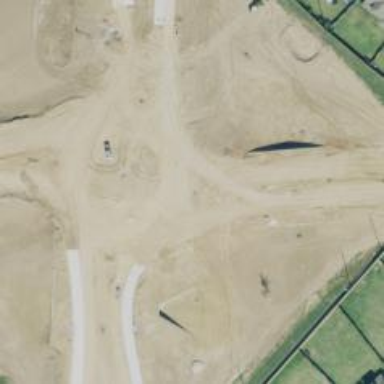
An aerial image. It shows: Secondary road around roundabout.